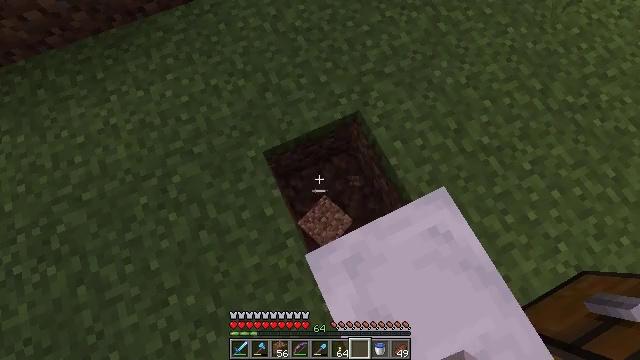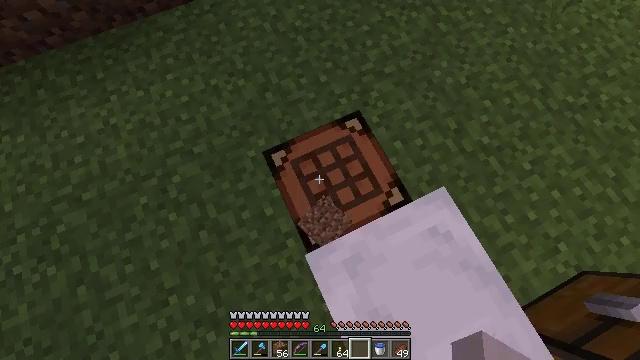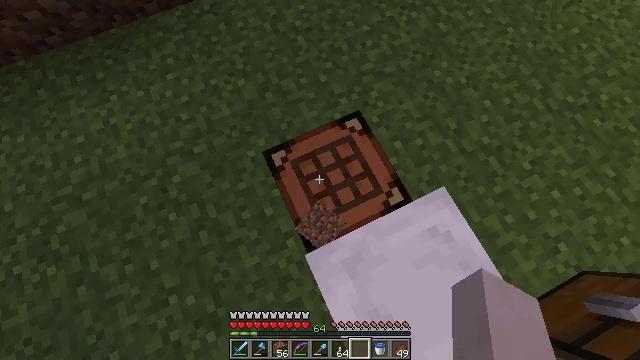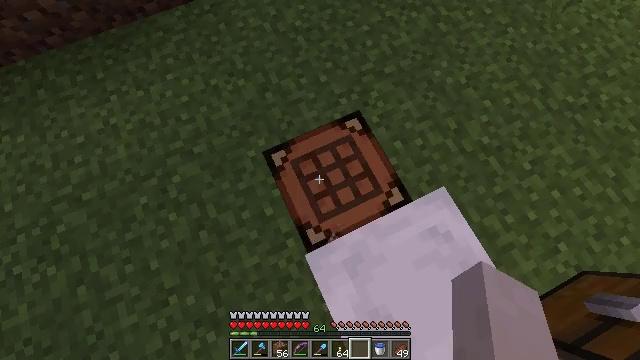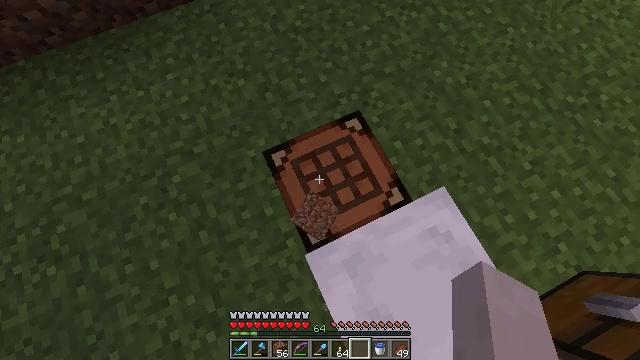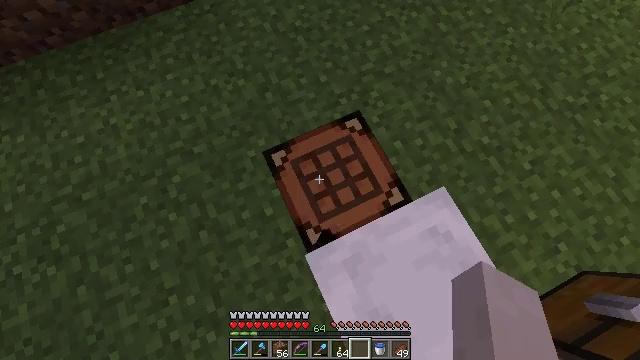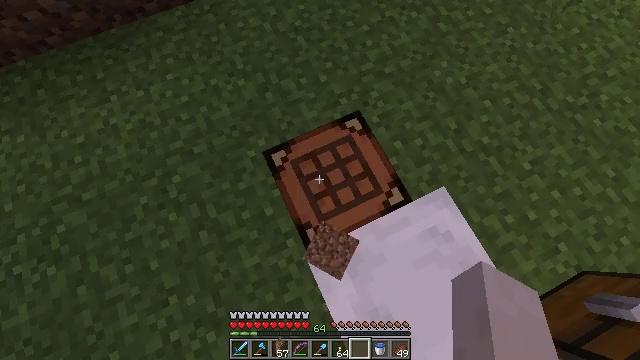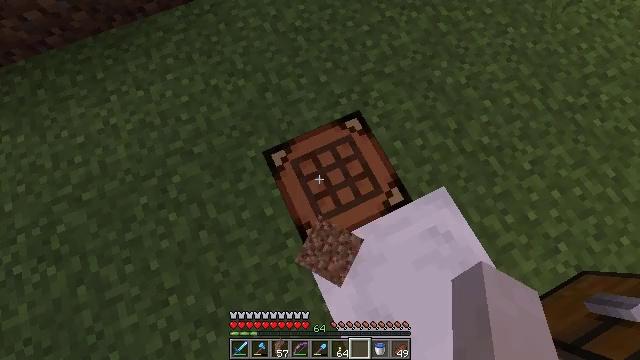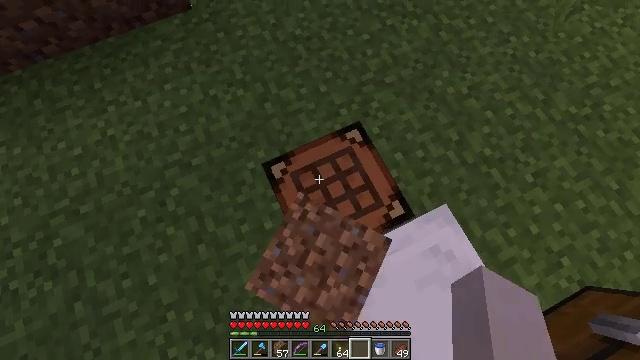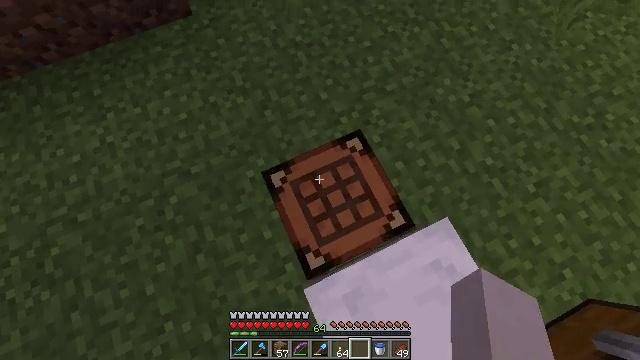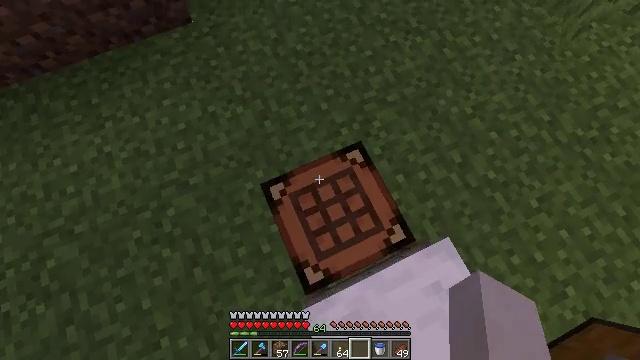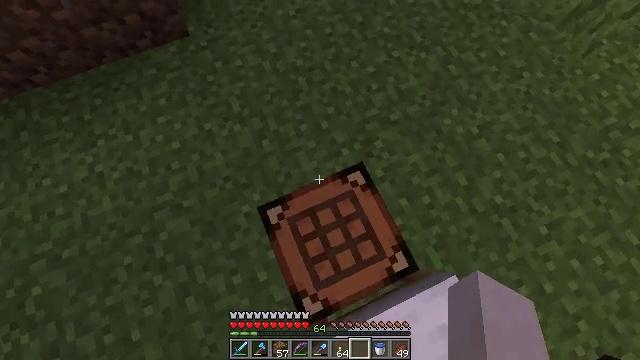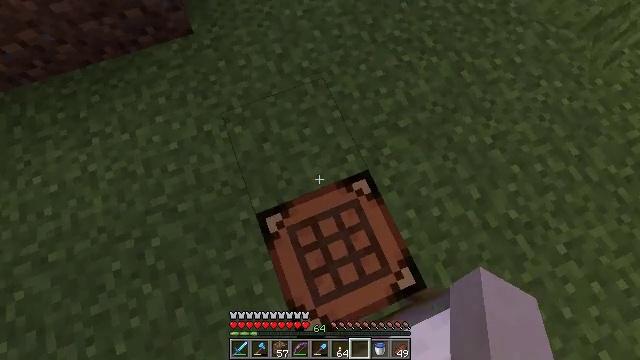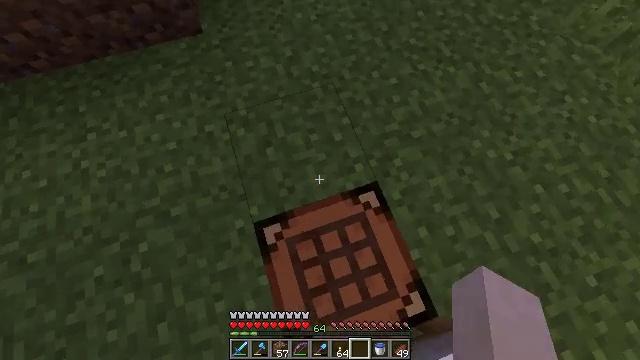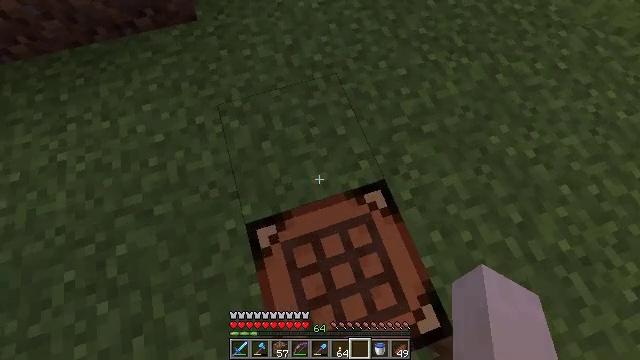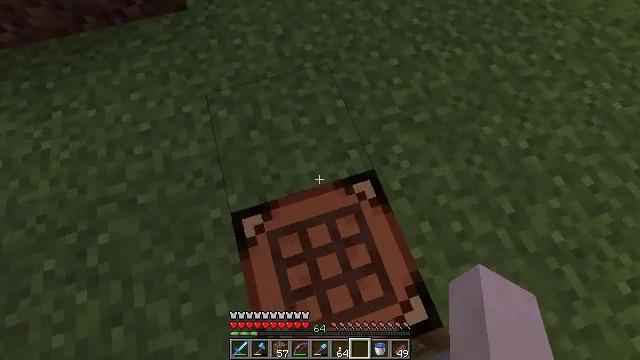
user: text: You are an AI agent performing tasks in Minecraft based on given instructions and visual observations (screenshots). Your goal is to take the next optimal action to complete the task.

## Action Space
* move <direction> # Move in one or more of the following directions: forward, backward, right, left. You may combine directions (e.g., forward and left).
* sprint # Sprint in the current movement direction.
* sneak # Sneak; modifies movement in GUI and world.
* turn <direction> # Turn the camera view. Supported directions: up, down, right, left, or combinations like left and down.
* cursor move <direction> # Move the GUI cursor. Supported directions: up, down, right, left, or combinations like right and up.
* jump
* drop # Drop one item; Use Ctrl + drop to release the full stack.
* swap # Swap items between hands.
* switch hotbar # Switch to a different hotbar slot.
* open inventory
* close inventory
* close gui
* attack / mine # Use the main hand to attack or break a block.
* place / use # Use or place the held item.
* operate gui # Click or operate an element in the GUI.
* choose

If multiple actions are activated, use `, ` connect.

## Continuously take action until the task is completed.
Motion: motion action
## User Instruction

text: Make birch stairs using birch planks.
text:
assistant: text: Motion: no_op
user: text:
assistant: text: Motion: no_op
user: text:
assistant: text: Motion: no_op
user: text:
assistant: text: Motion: no_op
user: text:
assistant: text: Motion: no_op
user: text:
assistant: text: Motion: no_op
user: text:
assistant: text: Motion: no_op
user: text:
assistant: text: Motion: move forward
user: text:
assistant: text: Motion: move forward
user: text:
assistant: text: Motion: move forward
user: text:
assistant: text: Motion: no_op
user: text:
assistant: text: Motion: turn left
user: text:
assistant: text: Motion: move back, turn left and up
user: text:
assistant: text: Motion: move back, turn up
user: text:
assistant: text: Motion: move back and move right
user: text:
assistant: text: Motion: move back and move right
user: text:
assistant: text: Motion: move back
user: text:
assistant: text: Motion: move back
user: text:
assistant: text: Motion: no_op
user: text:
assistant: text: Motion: turn left
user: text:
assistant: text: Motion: turn left
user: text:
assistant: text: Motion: turn left and down
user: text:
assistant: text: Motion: turn left
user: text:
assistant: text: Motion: turn left
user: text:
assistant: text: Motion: turn left, use / place
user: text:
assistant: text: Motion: use / place
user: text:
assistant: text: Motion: use / place
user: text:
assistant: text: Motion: no_op
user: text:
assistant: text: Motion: no_op
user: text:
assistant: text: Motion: no_op